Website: bh-photo
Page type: address-validator
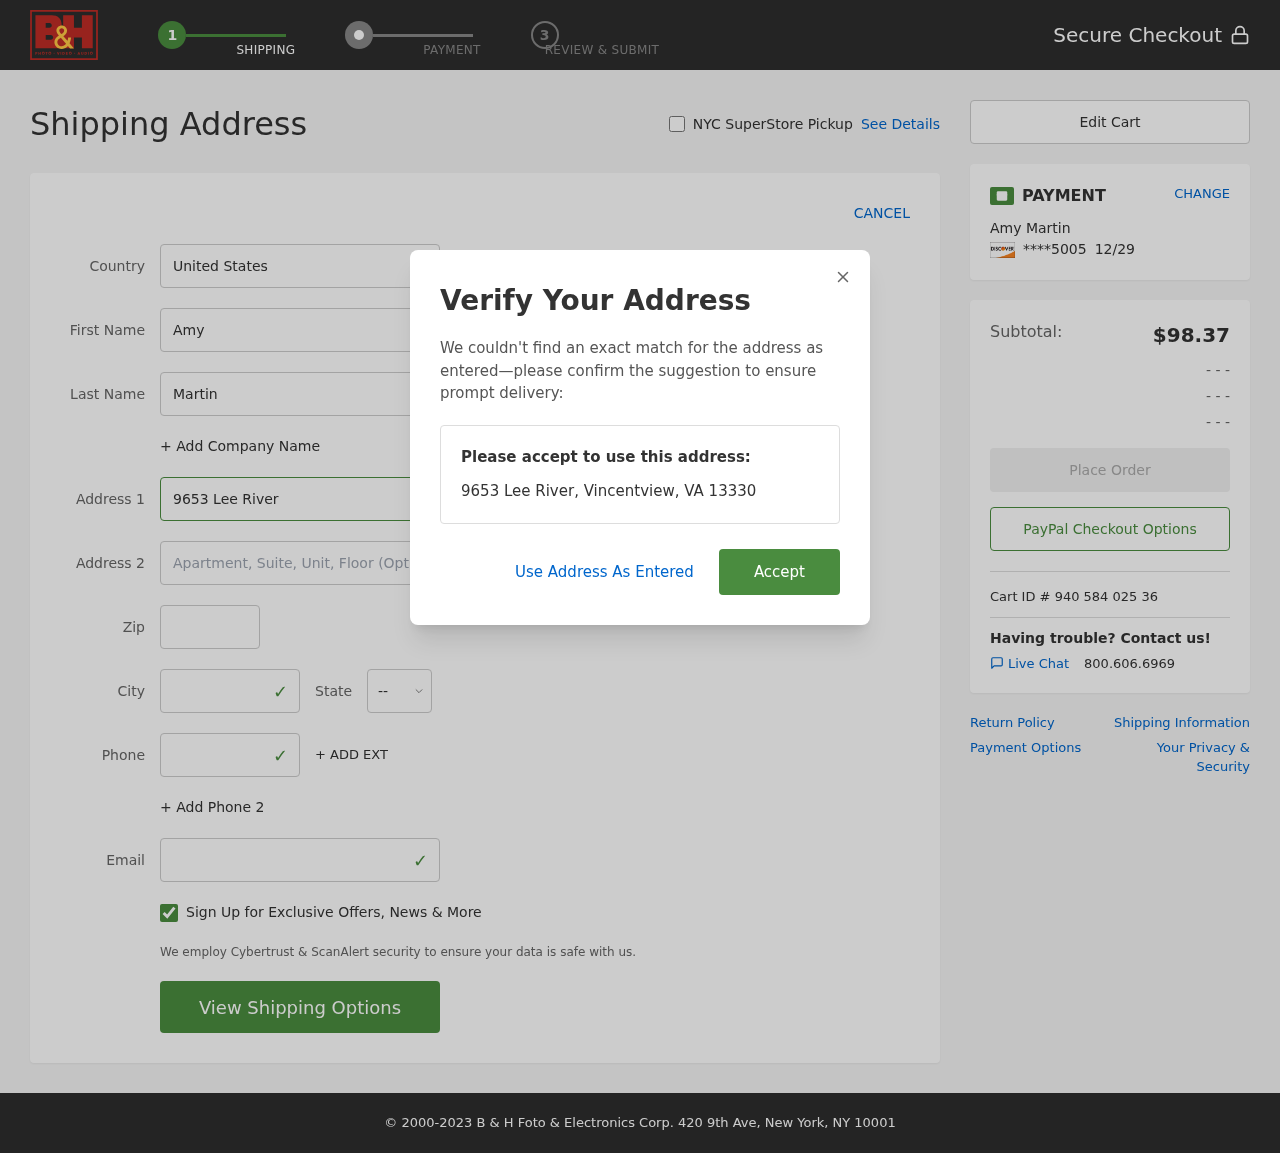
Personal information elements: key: PII_CARD_EXPIRY
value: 12/29
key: PII_CARD_LAST4
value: ****5005
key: PII_CITY
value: Vincentview
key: PII_COUNTRY
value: United States
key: PII_EMAIL
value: amartin@hotmail.com
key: PII_FIRSTNAME
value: Amy
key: PII_FULLNAME
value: Amy Martin
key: PII_LASTNAME
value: Martin
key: PII_PHONE
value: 3424041319
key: PII_POSTCODE
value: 13330
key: PII_STATE_ABBR
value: VA
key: PII_STREET
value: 9653 Lee River
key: PII_CITY_STATE_ZIP
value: Vincentview, VA 13330
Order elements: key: ORDER_SUBTOTAL
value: $98.37
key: ORDER_ID
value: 940 584 025 36